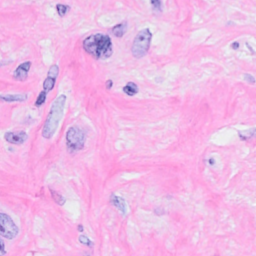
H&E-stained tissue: Breast